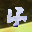
Label: 4